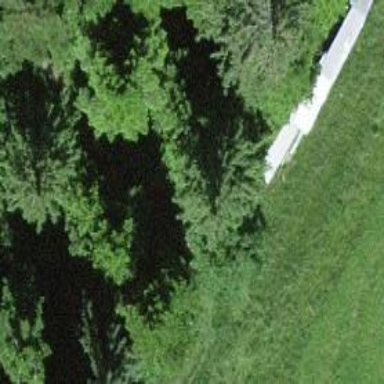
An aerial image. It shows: Path covered in grass.